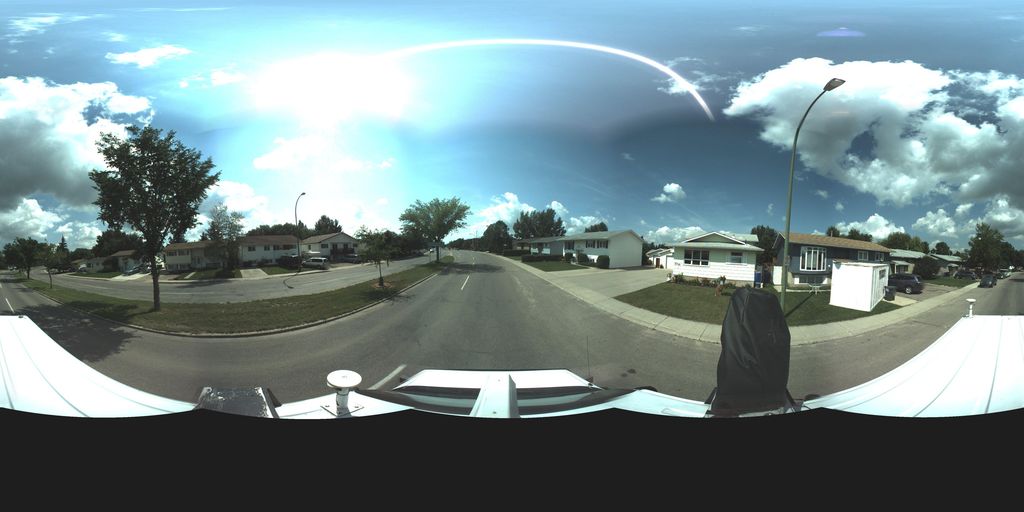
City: saskatoon